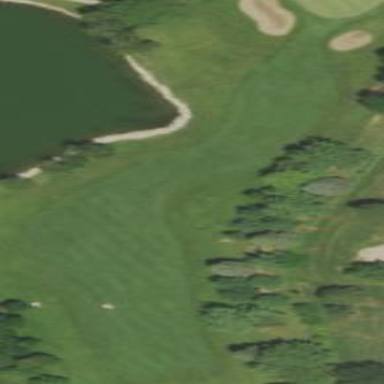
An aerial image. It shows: Grassy area designated as golf fairway.